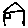
Label: house